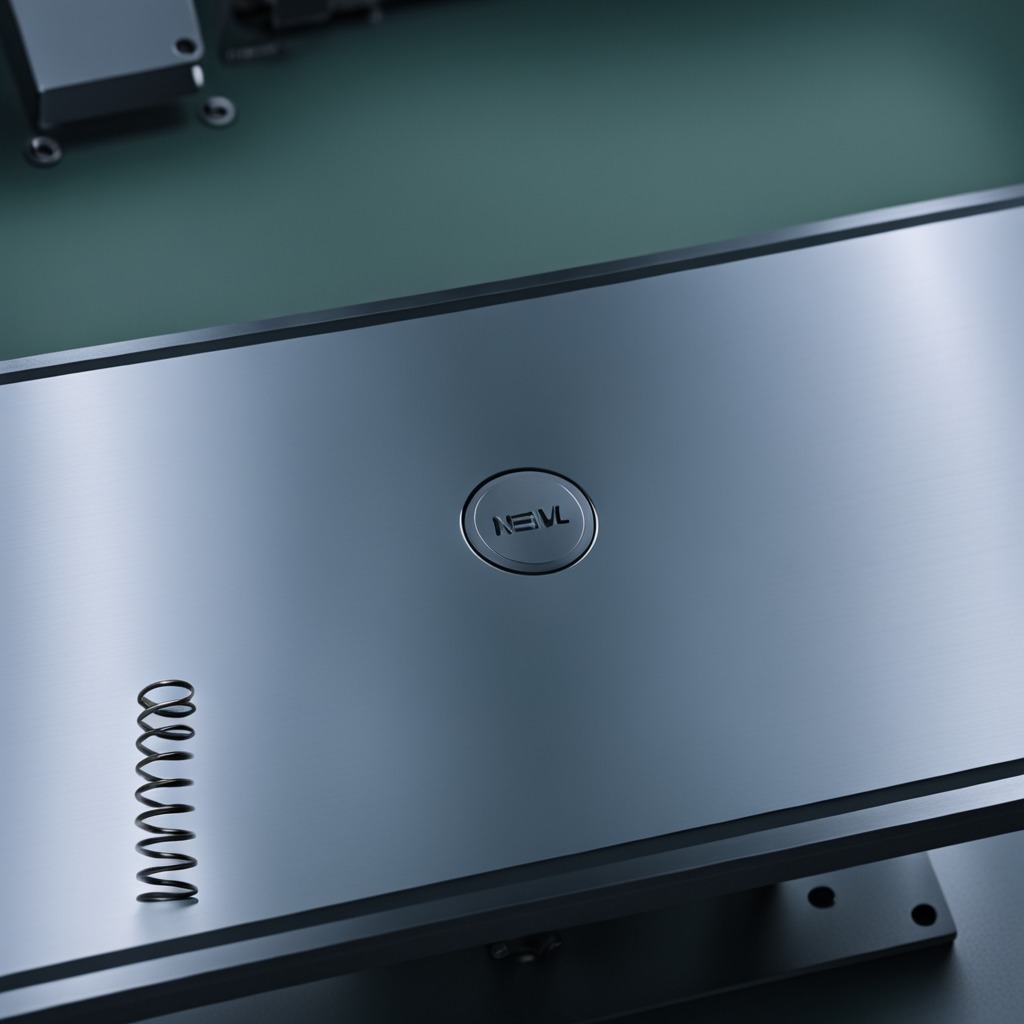
A coiled metal spring lies on a metal table in a machine shop under fluorescent lights.